Field crop: tomato
Growth stage: 1
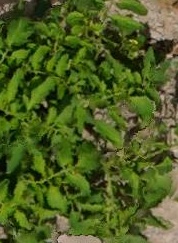
Species: tomato